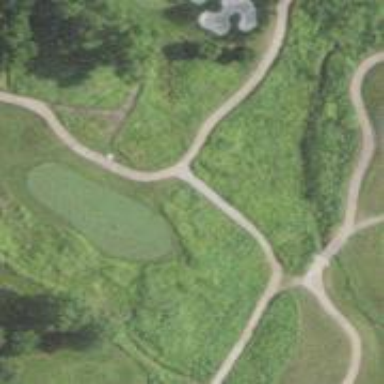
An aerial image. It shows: Service road used as golf cart path.